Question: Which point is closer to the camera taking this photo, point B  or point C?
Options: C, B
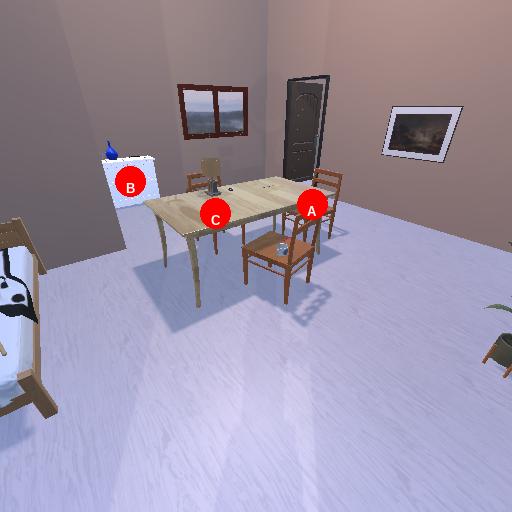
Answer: C